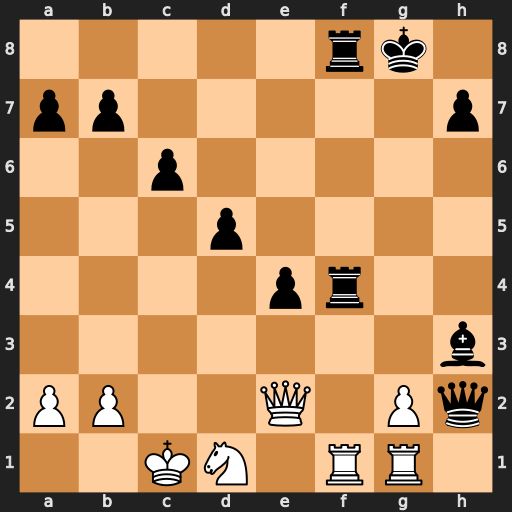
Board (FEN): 5rk1/pp5p/2p5/3p4/4pr2/7b/PP2Q1Pq/2KN1RR1
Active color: w
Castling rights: -
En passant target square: -
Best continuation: gxh3+ Qxg1 Rxg1+